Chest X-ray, AP view. Patient: 57 years old, sex M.
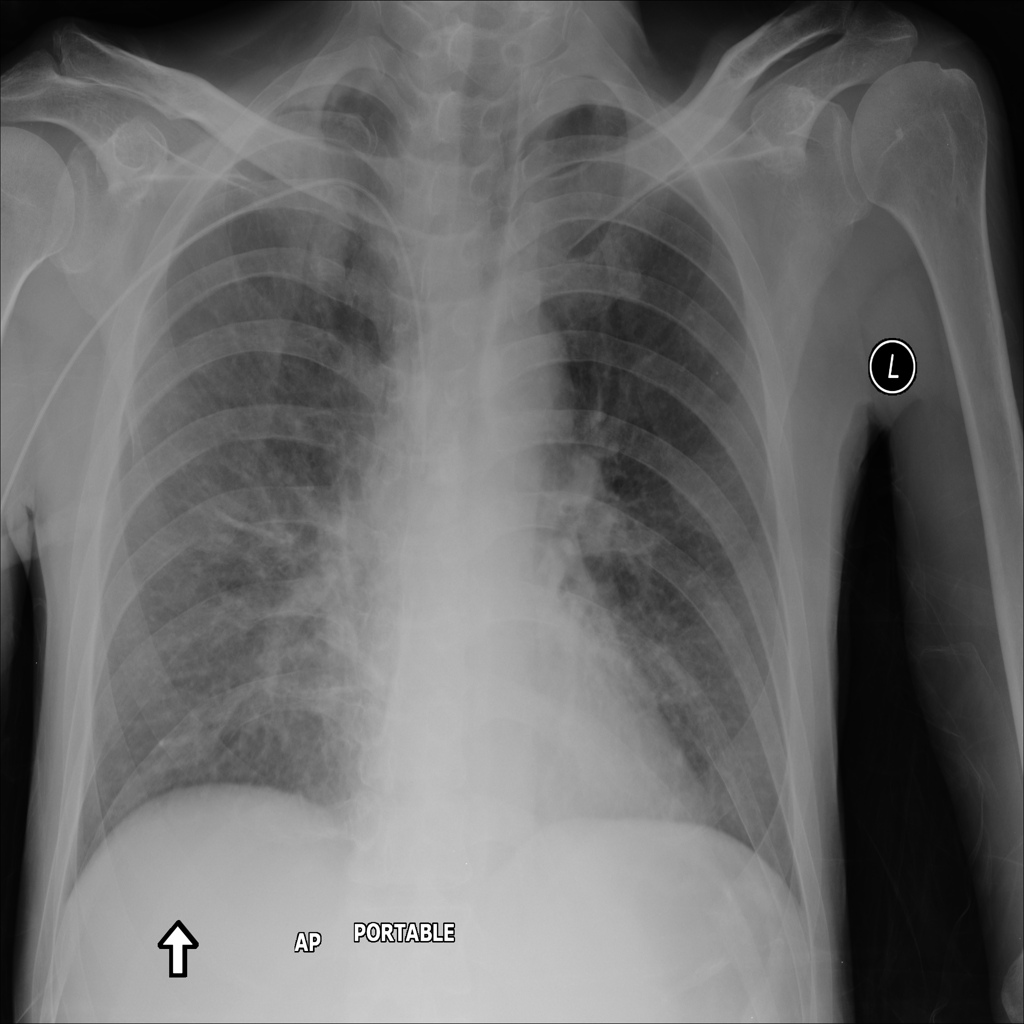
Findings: Edema